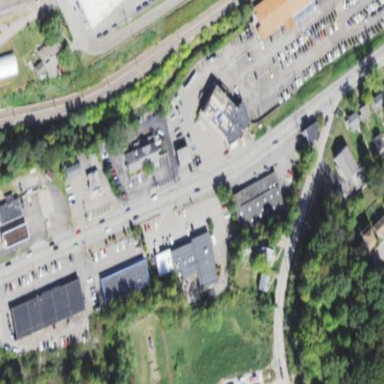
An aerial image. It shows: Retail area.